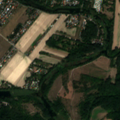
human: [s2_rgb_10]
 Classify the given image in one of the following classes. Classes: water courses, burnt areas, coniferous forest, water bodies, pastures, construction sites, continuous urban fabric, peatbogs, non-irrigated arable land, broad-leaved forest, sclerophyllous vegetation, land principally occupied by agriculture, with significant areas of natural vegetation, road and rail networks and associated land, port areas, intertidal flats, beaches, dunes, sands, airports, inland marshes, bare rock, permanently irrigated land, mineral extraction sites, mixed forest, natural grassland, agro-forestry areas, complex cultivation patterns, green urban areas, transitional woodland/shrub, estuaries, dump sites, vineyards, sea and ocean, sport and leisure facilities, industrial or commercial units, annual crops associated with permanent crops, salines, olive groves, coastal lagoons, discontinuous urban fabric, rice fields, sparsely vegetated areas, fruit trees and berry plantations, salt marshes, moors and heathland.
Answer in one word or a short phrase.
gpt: discontinuous urban fabric, non-irrigated arable land, broad-leaved forest, transitional woodland/shrub